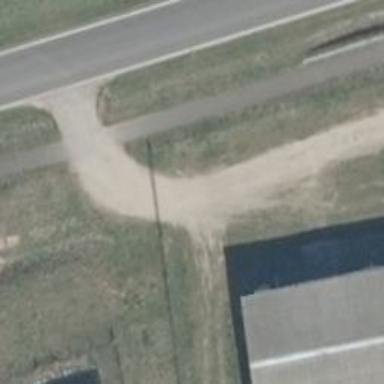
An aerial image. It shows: Paved path.